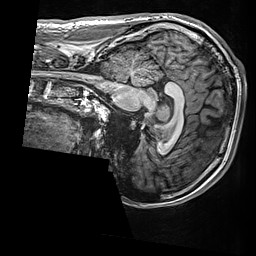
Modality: T1w
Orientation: sagittal
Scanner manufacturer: siemens
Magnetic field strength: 3 T
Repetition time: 2.5 s
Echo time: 0.00299 s